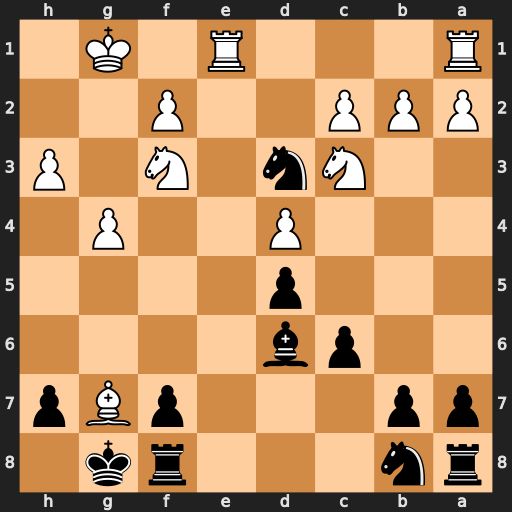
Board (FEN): rn3rk1/pp3pBp/2pb4/3p4/3P2P1/2Nn1N1P/PPP2P2/R3R1K1
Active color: b
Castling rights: -
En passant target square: -
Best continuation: Nxe1 Rxe1 Kxg7